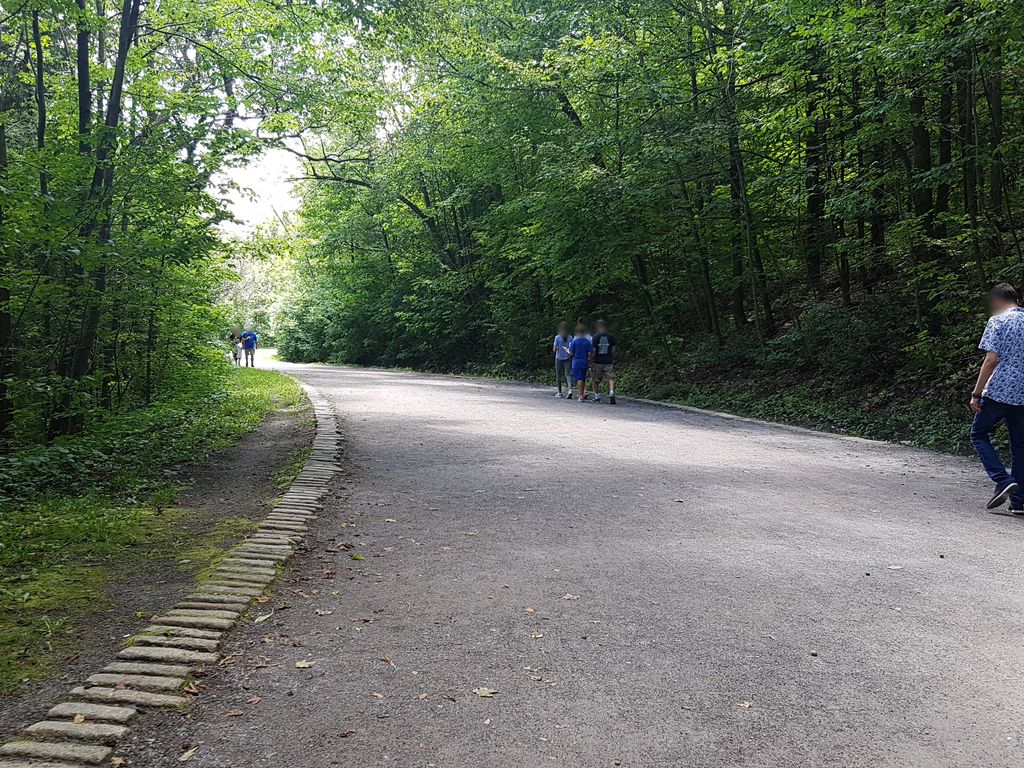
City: montreal